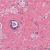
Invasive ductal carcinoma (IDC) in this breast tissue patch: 0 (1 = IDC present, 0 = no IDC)